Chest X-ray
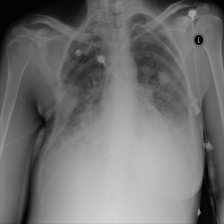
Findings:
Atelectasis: negative
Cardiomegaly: negative
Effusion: negative
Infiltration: positive
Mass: positive
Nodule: positive
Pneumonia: negative
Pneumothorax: negative
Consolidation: negative
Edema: negative
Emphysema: negative
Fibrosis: negative
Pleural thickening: negative
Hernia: negative